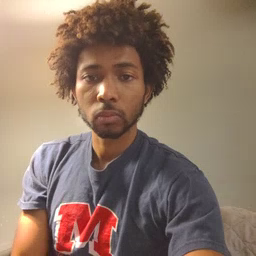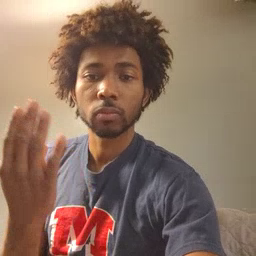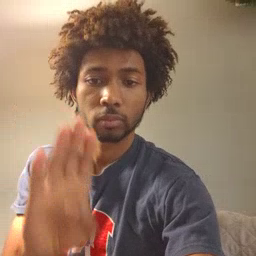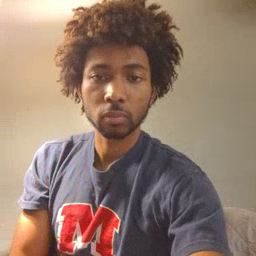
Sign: close